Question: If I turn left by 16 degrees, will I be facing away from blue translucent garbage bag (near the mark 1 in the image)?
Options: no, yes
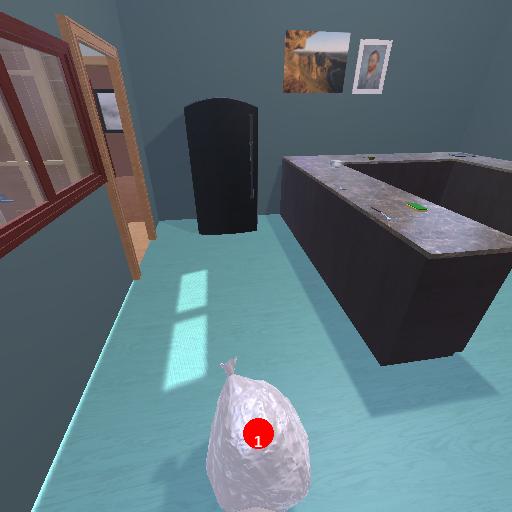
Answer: no